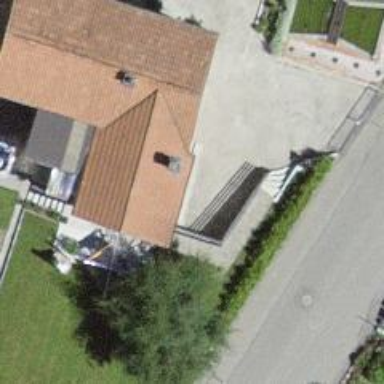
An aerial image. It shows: Residential building.